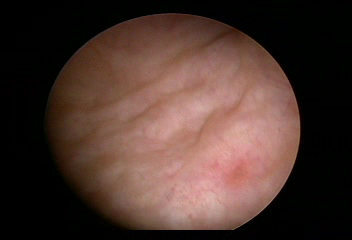
Modality: WLC
Class: Normal mucosa
Bladder cancer association: No